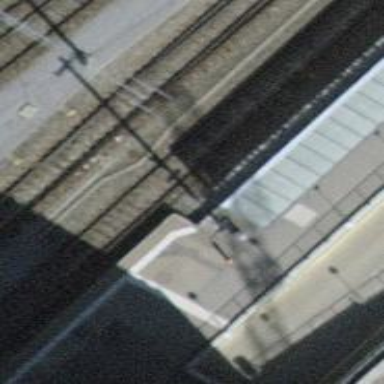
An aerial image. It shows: Railway milestone.